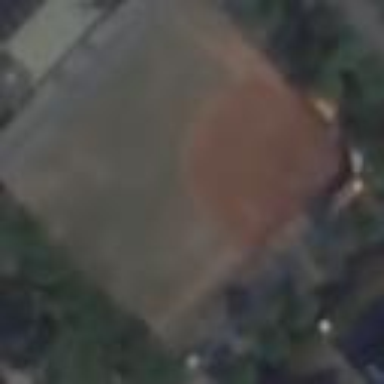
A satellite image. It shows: Paved baseball pitch enclosed by metal fence. Primarily used for softball games.